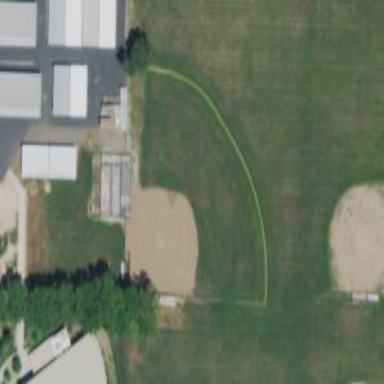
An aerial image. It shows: Baseball pitch surrounded by fence.